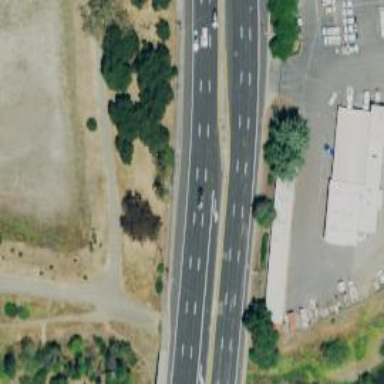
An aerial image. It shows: This image shows trunk highway that functions as expressway.